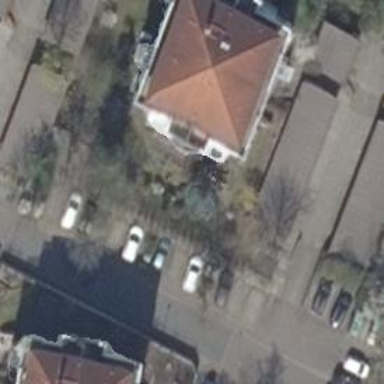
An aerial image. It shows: Apartments building with pyramidal roof.